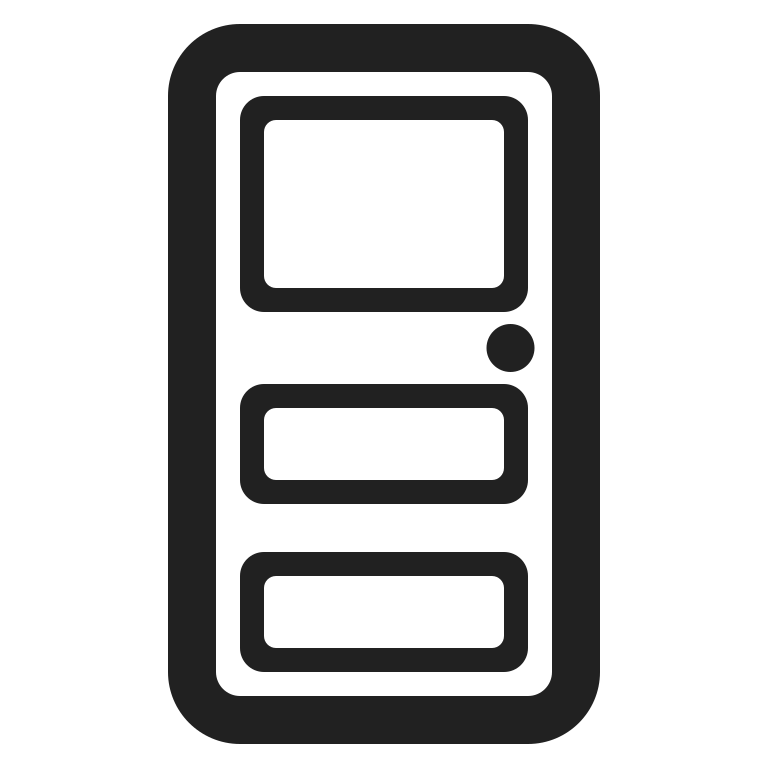
door high contrast